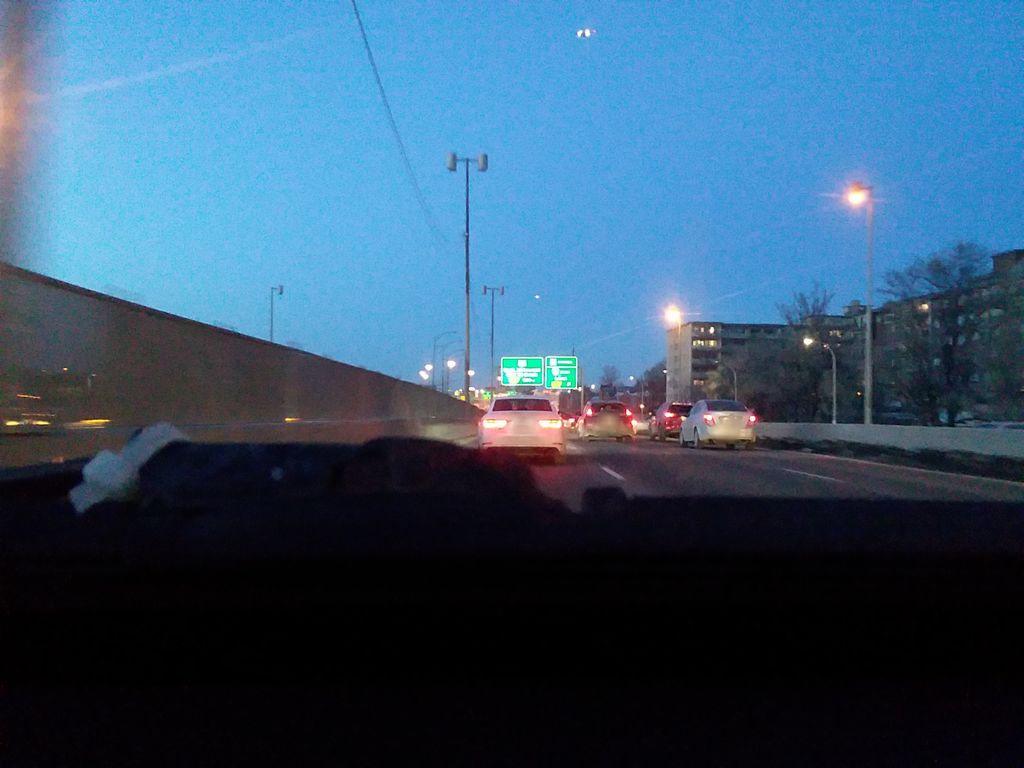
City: montreal